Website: home-depot
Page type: billing-address
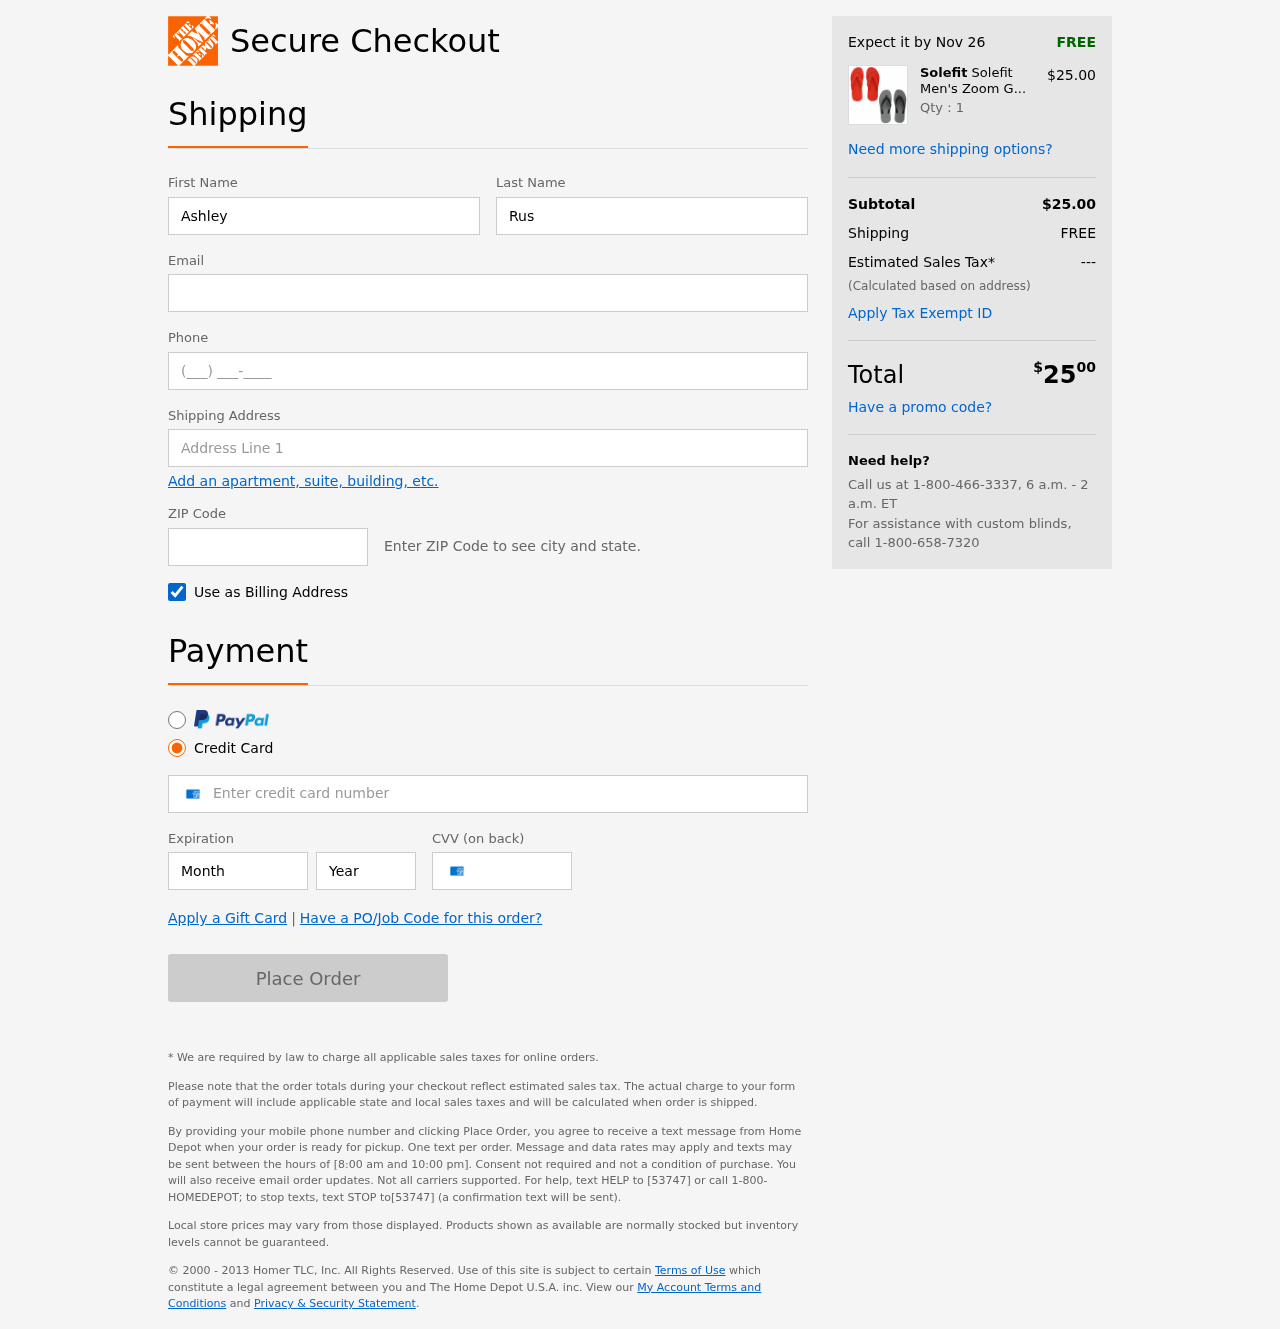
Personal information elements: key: PII_FIRSTNAME
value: Ashley
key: PII_LASTNAME
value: Russell
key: PII_EMAIL
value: ashley_russell@hotmail.com
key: PII_PHONE
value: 8469599144
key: PII_STREET
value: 506 Gregory Crest Suite 109
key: PII_POSTCODE
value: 20983
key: PII_CARD_NUMBER
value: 3402 1970 7675 802
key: PII_CARD_EXPIRY_MONTH
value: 07
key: PII_CARD_CVV
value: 7849
Product elements: key: PRODUCT1_BRAND
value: Solefit
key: PRODUCT1_NAME
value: Solefit Men's Zoom Grey & Red Flip-Flops Pack of 2-7 UK (41 EU) (SLFT-0102-0106)
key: PRODUCT1_PRICE
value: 25
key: PRODUCT1_QUANTITY
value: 1
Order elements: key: ORDER_DELIVERY_DATE
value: Nov 26
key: ORDER_SUBTOTAL
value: $25.00
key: ORDER_SHIPPING_COST
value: FREE
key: ORDER_TAX
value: ---
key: ORDER_TOTAL2
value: $2500